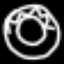
Label: donut